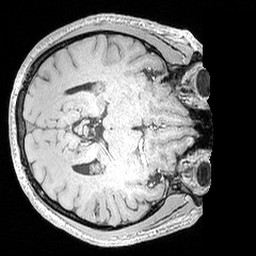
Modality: MP2RAGE
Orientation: axial
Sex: male
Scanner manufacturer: siemens
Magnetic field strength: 3 T
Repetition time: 5 s
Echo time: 0.00292 s